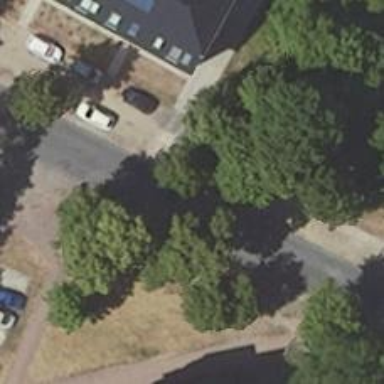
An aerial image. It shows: Secondary road with asphalt surface.